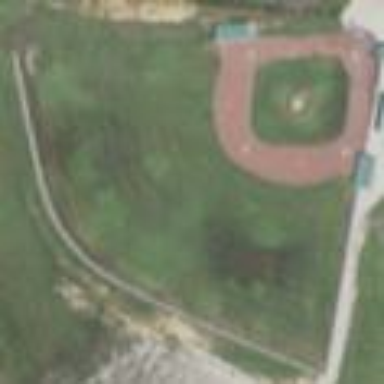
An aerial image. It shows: Baseball pitch for leisure and sports activities.